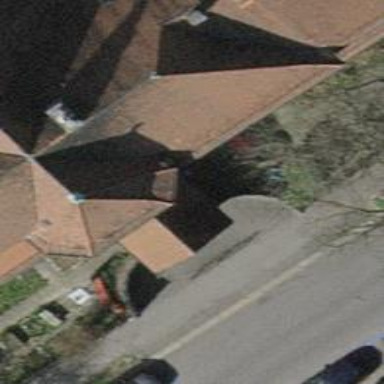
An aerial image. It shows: Entrance to school.